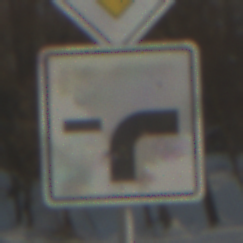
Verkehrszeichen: VerlaufVorfahrtsstrasse9
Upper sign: Vorfahrtsstrasse
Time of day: MorningAfternoon
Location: Outdoor (Suburban)
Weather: PartlyCloudy
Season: NotSpecified
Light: Natural